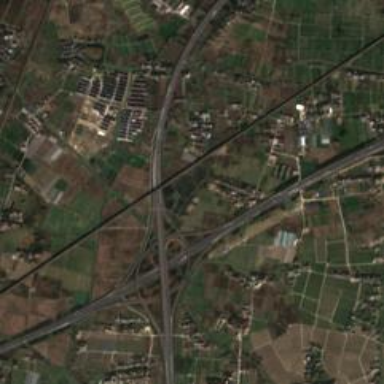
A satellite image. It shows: Motorway junction.